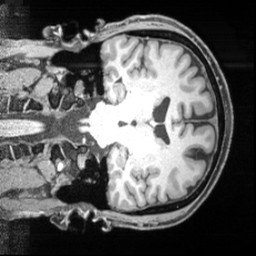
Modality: T1w
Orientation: coronal
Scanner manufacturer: siemens
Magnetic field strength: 3 T
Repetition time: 2.55 s